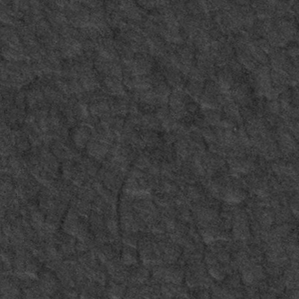
Label: frost